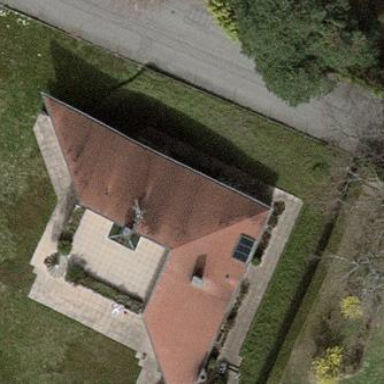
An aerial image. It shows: Detached building.